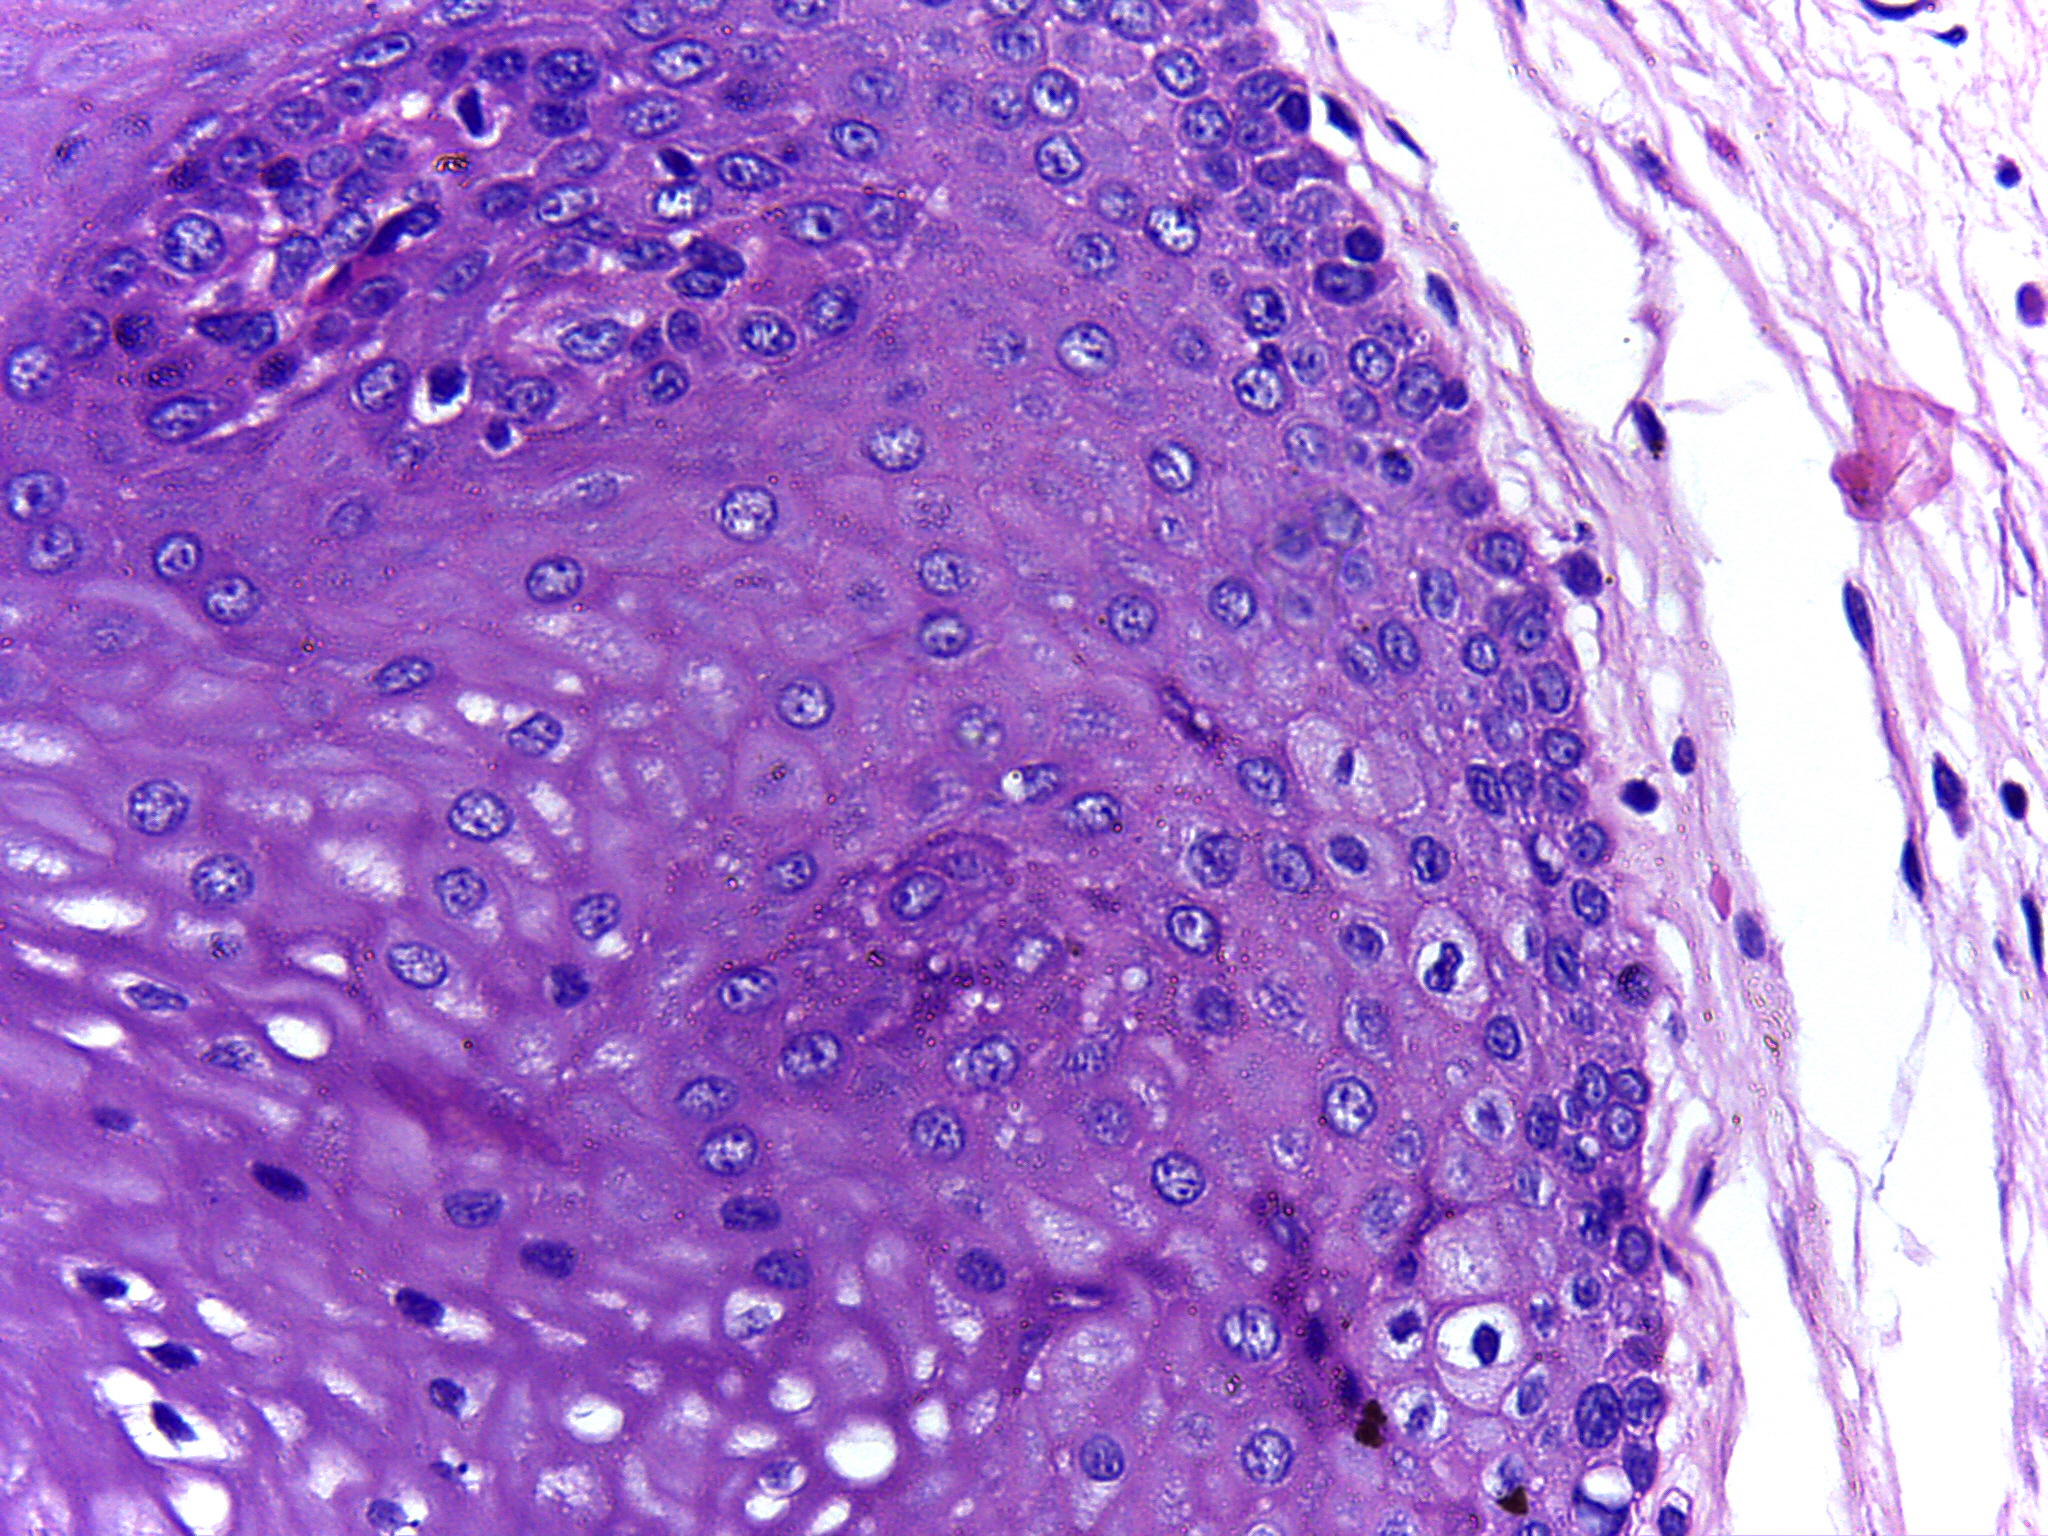
Diagnosis: Normal